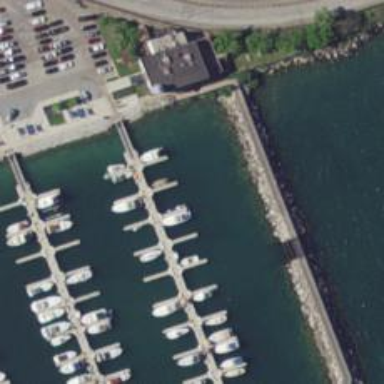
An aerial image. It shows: Man-made pier.